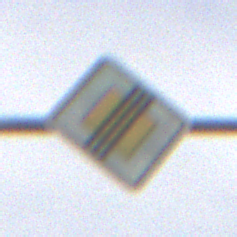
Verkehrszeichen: EndeVorfahrtsstrasse
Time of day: MorningAfternoon
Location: Outdoor (Suburban)
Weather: PartlyCloudy
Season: NotSpecified
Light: Natural